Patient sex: M
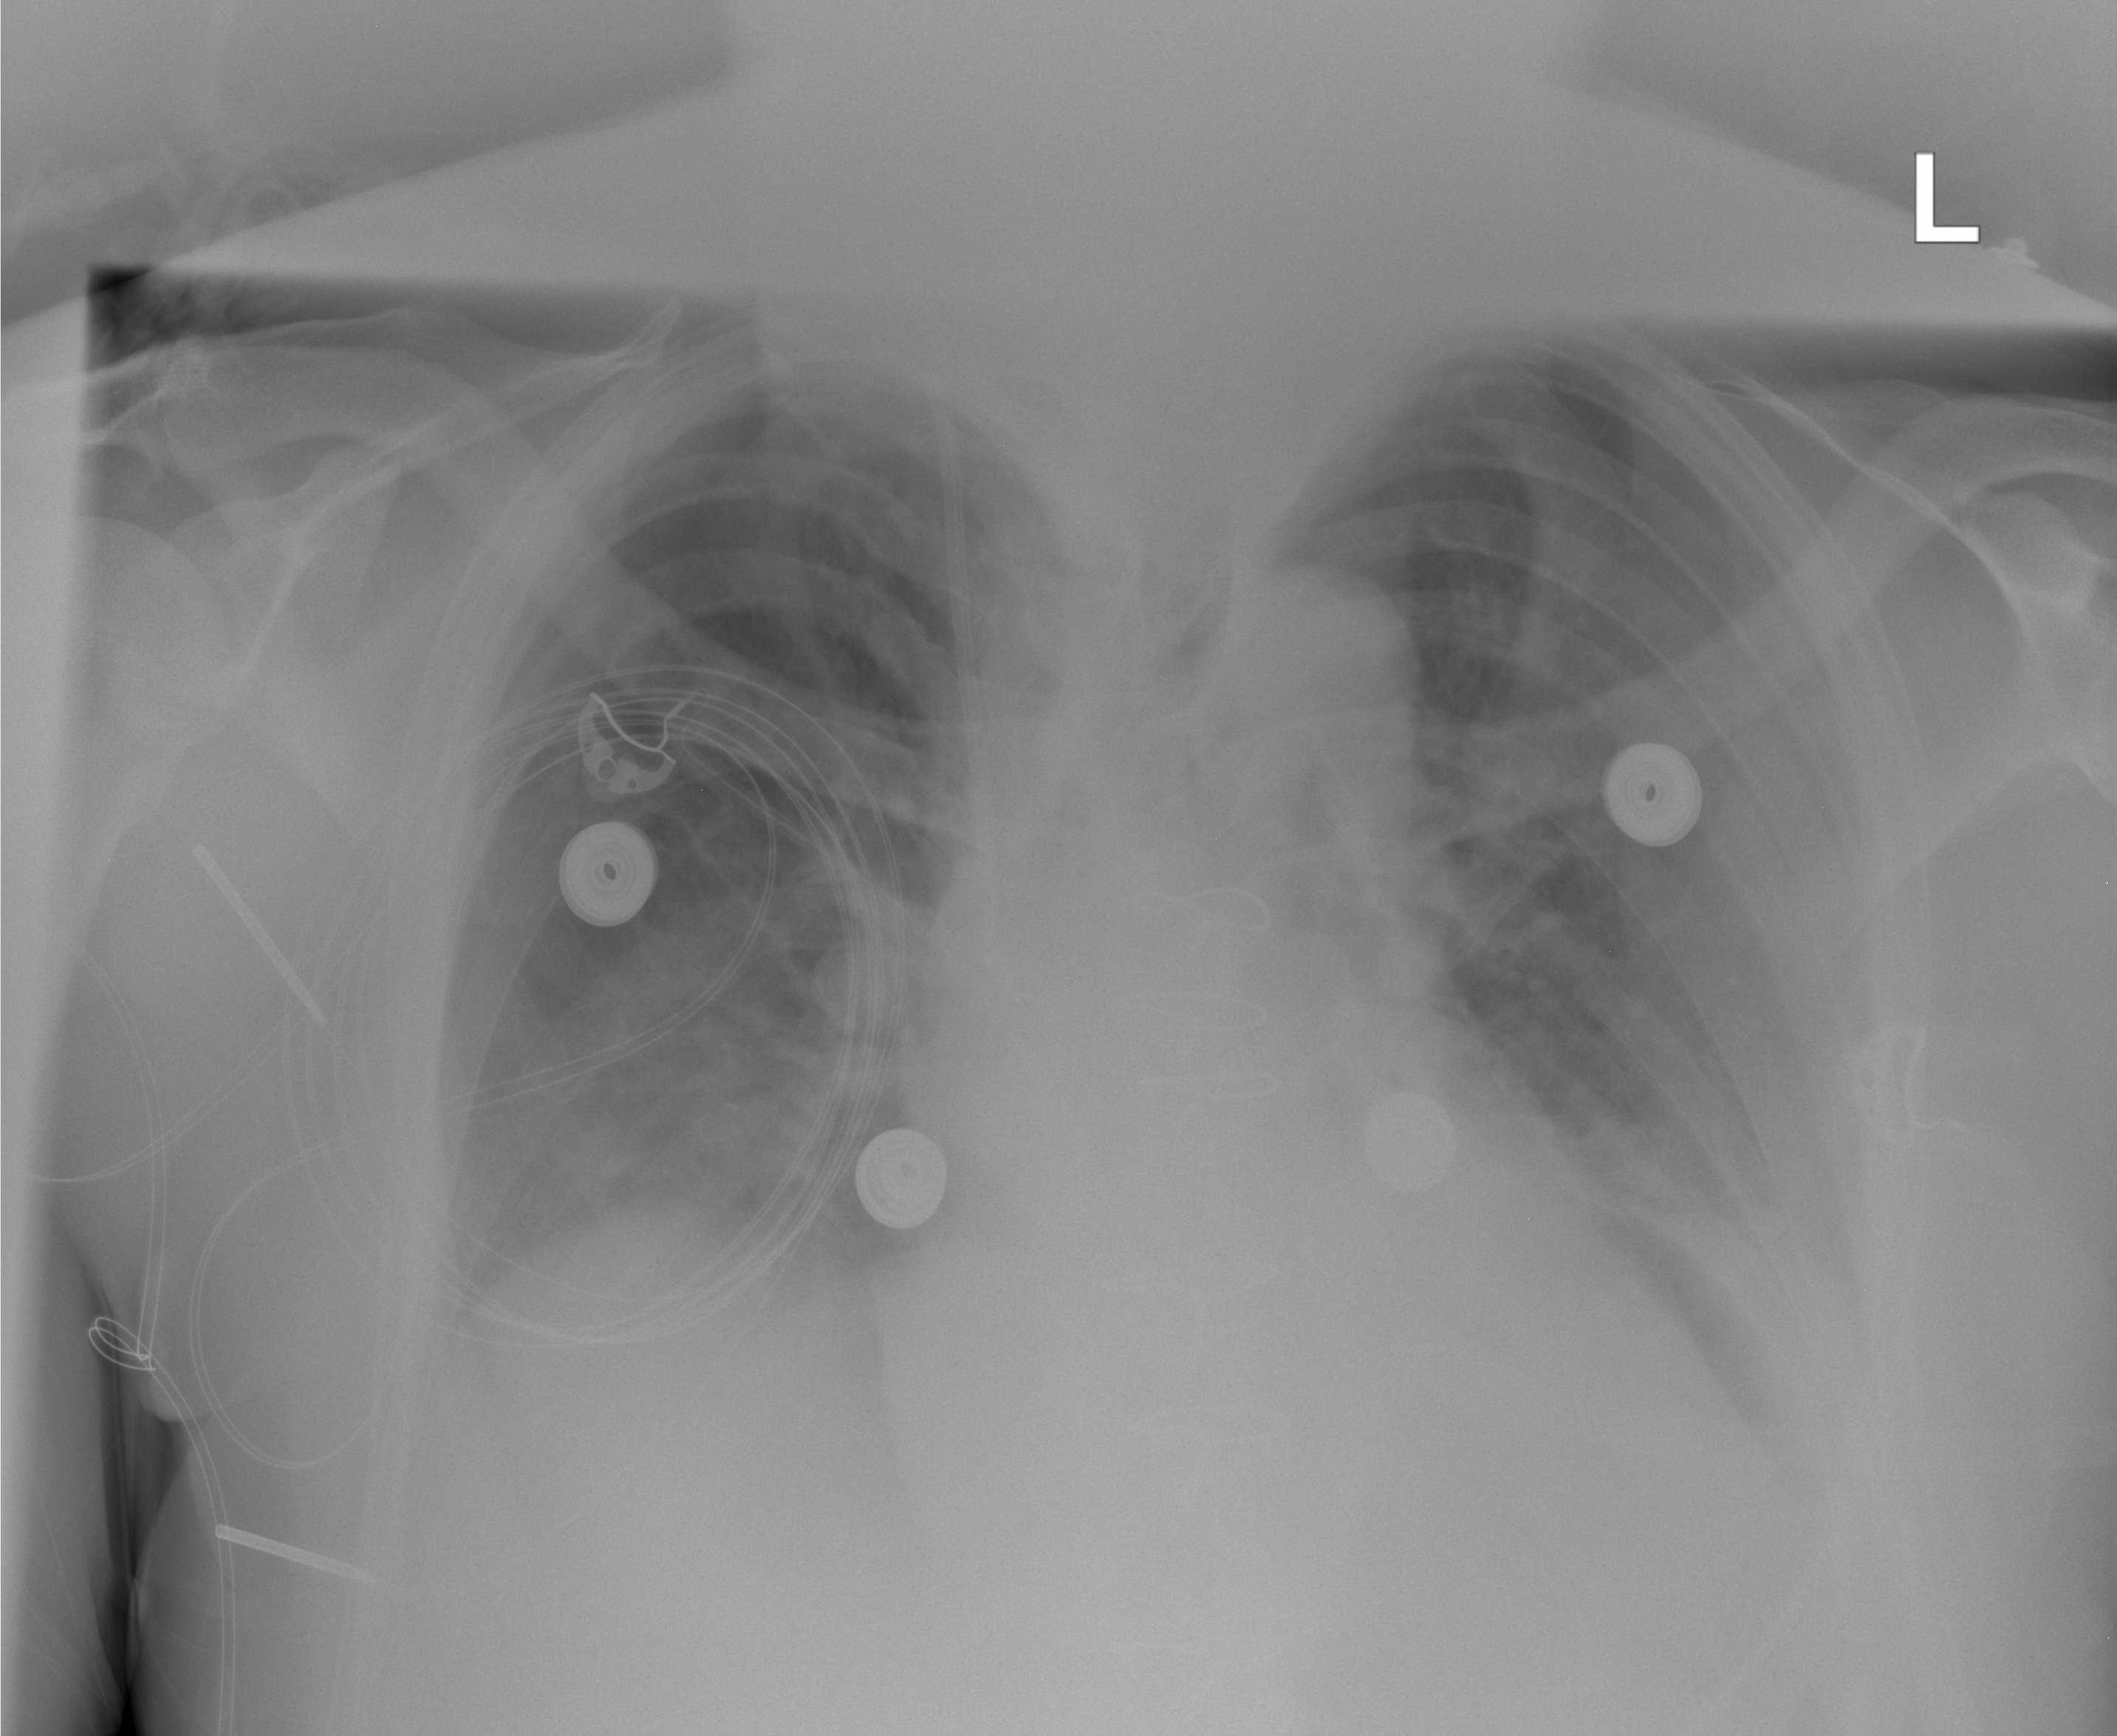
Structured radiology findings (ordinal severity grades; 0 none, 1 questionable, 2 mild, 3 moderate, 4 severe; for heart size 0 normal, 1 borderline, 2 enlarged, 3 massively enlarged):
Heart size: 0
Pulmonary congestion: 2
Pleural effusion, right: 0
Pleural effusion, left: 2
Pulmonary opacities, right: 0
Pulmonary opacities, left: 1
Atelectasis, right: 0
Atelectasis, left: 2